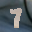
Label: 7